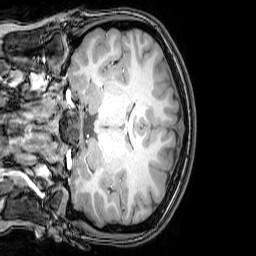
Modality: T1w
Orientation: coronal
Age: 21
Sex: female
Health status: healthy
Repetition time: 0.081 s
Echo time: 0.037 s